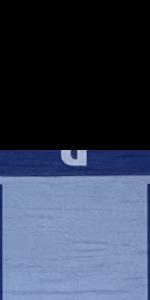
Label: Empty